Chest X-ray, PA view. Patient: 32 years old, sex F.
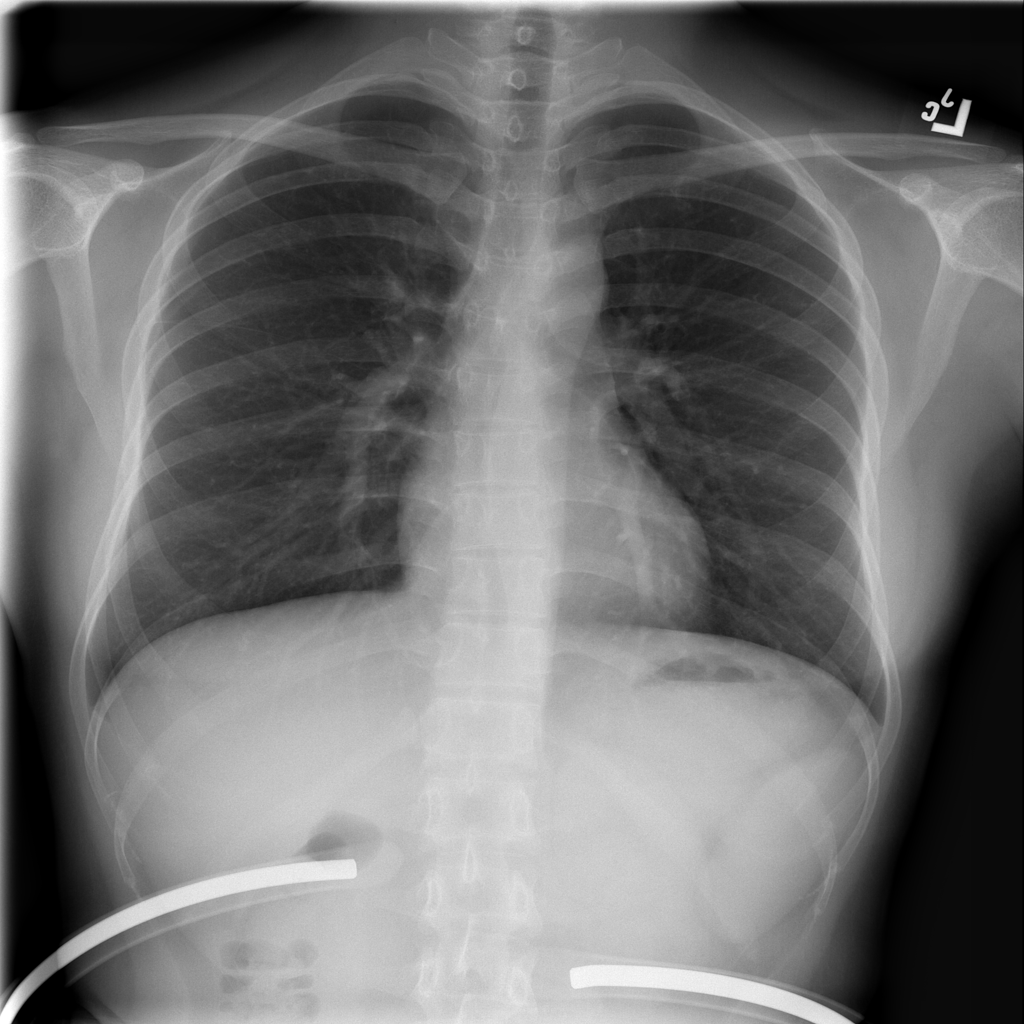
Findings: No Finding